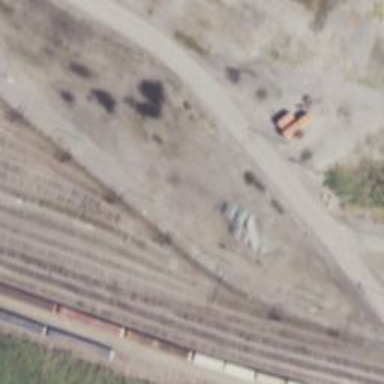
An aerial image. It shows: Railway yard used for servicing trains.